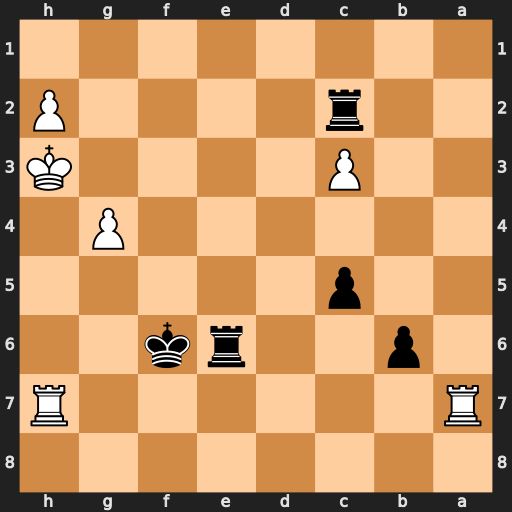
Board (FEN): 8/R6R/1p2rk2/2p5/6P1/2P4K/2r4P/8
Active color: b
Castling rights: -
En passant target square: -
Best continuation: Re3+ Kh4 Rxh2#